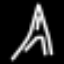
Label: The Eiffel Tower